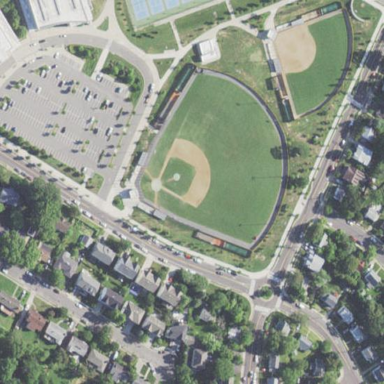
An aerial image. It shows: Baseball pitch for leisure and sports activities.